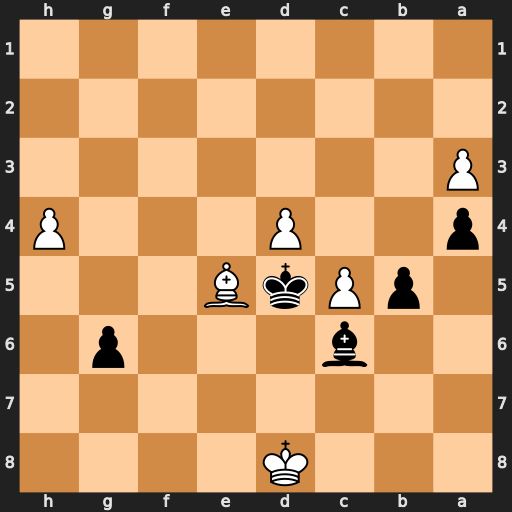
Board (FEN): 3K4/8/2b3p1/1pPkB3/p2P3P/P7/8/8
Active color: b
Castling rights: -
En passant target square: -
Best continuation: b4 axb4 a3